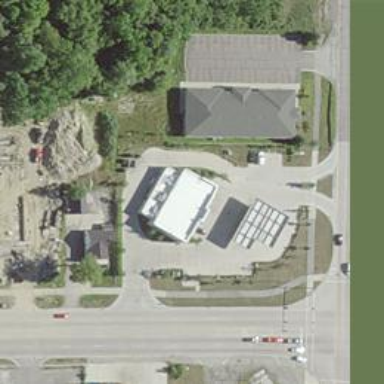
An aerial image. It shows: Convenience shop.